Question: How does work app.use in KOA?
When I set some generator inside app.use, everything works perfect.
How can I do the same elsewhere?
When I just execute generator manual:
'''
var getRelationsList = function *() {
var res = yield db.relations.find({});
console.log({'inside: ': res});
}
console.log({'outside: ': getRelationsList().next()});
getRelationsList().next();
'''
I'm getting just { 'outside: ': { value: [Function], done: false } }
This what I expect is:
'''
{ 'outside: ': { value: {object_with_results}, done: false } }
{ 'inside: ': {object_with_results}
'''
I changed my code like that:
'''
var getRelationsList = function *() {
var res = yield db.relations.find({});
console.log({'inside: ': res});
}
console.log({'outside ': co(getRelationsList)});
'''
Now inside console log show's me good results but outside console log shows me just empty object.

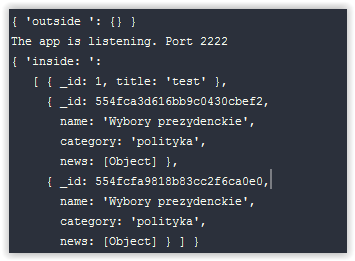
Answer: Generators are a powerful tool for organizing asynchronous code, but they don't magically wait for asynchronous code to run.
### What's Happening
Let's walk through your code so you can see what is happening:
'getRelationsList' is a generator function, that when called returns a new generator. At this point, no code in your generator function has been called (although if you were passing params they would be set). You then call '.next' on your generator to start execution of the generator function. It will execute up until it hits the first yield statement and return an object with the yielded value and the completion status of the generator.
It seems you understand most of that so far, but generators do not magically transform the yielded out values. When you yield out 'db.relations.find({})', you'll get the return value of the 'find' function which I'm assuming is a Promise or some type of thenable:
so your 'outside' value is '{ value:Promise, done:false }'
The reason your inside 'console.log' never ran is that you're actually creating a new generator each time you call 'getRelationsList()', so when you call 'getRelationsList().next()' again after the outside 'console.log' you're creating a new generator and calling next, so it only executes up to the first yield, just like the call on the previous line.
In order to finish execution you must call next twice on the same instance of your generator: once to execute up to the yield and once to continue execution to the end of the function.
'''
var gen = getRelationsList()
gen.next() // { value:Promise, done:false }
gen.next() // { value:undefined, done:true } (will also console.log inside)
'''
You'll notice, however, if you run this, the inside 'console.log' will be 'undefined'. That's because the value of a 'yield' statement is equal to the value passed to the following '.next()' call.
For example:
'''
var gen2 = getRelationsList()
gen2.next() // { value:Promise, done:false }
gen2.next(100) // { value:undefined, done:true }
'''
Outputs
'''
{ inside:100 }
'''
Because we passed 100 to the second '.next()' call and that became the value of the 'yield db.relations.find({})' statement which was then assigned to 'res'.
Here's a link demoing all of this: <URL>
### The Solution
The creators of koa use a little library called <URL> so that you can write your asynchronous code in a synchronous style.
co will return a promise, which will require you to call the '.then' method on to get the value returned from the generator function.
'''
var co = require('co');
var getRelationsList = function *() {
var res = yield db.relations.find({});
console.log({'inside: ': res});
return res
}
co(getRelationsList).then(function(res) {
console.log({'outside: ': res })
}).catch(function(err){
console.log('something went wrong')
});
'''
co also allows you to yield out other generator functions and wait for their completion, so you don't have to wrap things with co at every level and deal with promises until you're at some sort of 'top level':
'''
co(function *() {
var list = yield getRelationsList()
, processed = yield processRelations(list)
, response = yield request.post('/some/api', { data:processed })
return reponse.data
}).then(function(data) {
console.log('got:', data)
})
'''